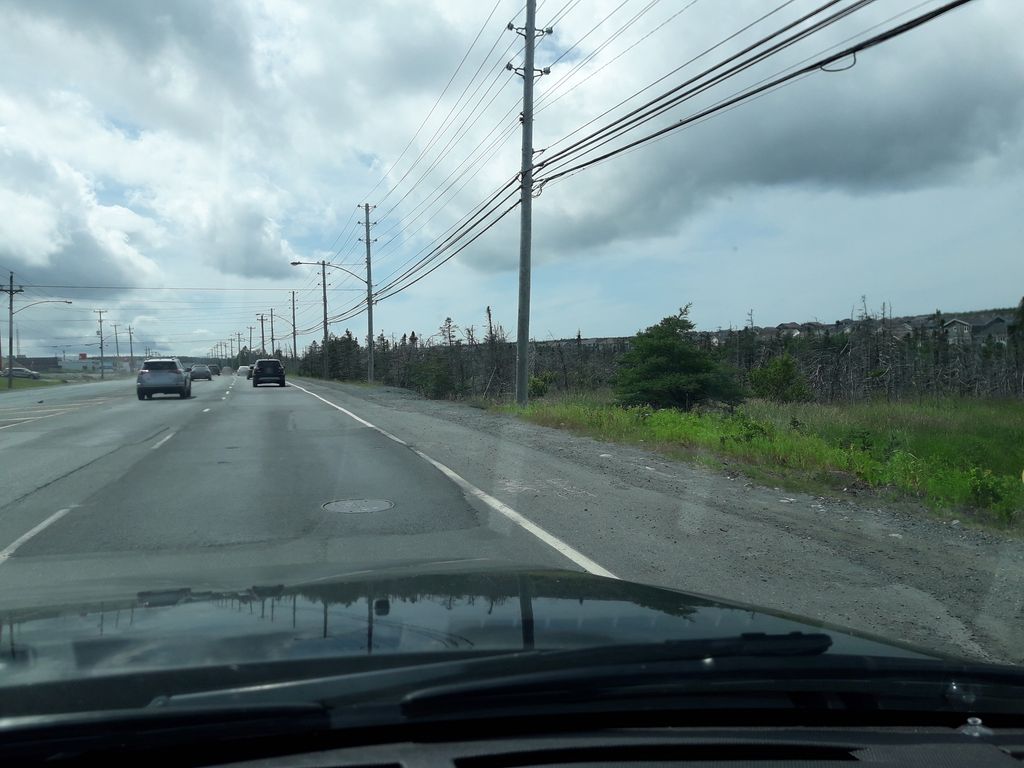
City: st_johns